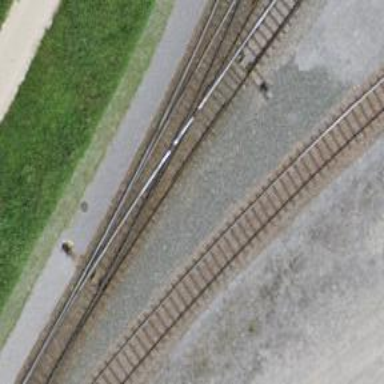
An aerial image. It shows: Railway switch.